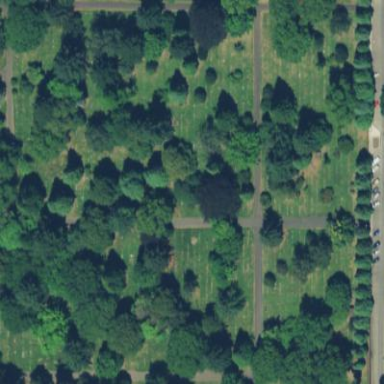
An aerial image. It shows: Sector within cemetery.